Field crop: maize
Growth stage: 1
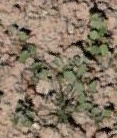
Species: convolvulus